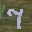
Label: 7